Aerial crown-view tile of a tropical tree (Barro Colorado Island, Panama), acquired 20241014:
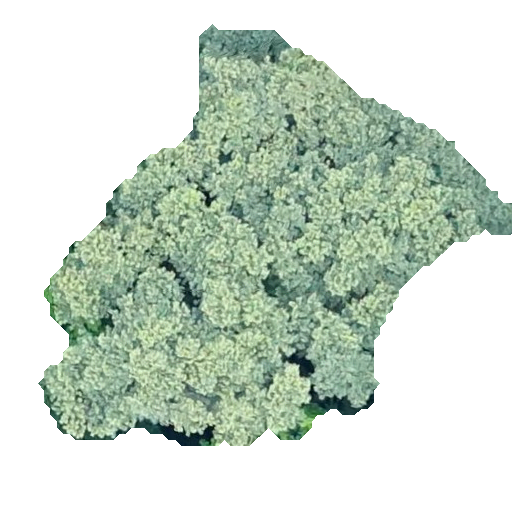
Species: Luehea seemannii
GBIF accepted scientific name: Luehea seemannii
Crown area: 181.854 m²